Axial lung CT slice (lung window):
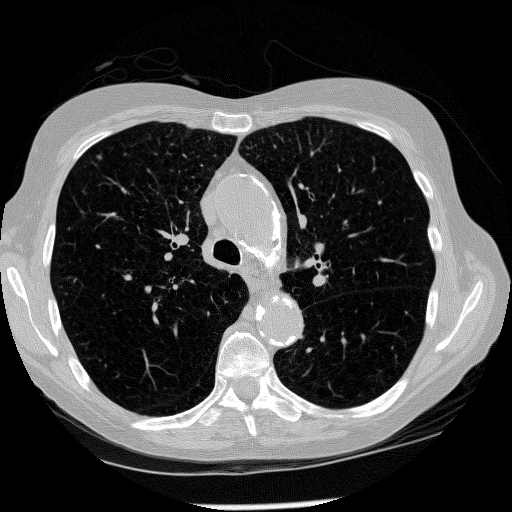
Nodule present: yes
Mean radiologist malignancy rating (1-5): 3.333